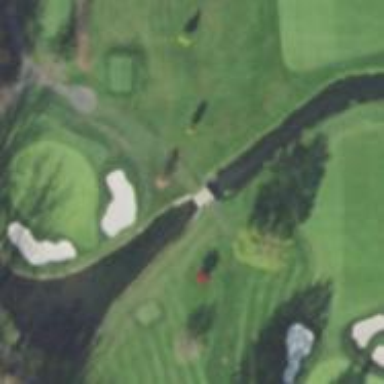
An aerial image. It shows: Footway road that serves as bridge over golf path.